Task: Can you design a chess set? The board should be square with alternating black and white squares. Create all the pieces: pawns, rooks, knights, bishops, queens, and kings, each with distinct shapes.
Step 4643:
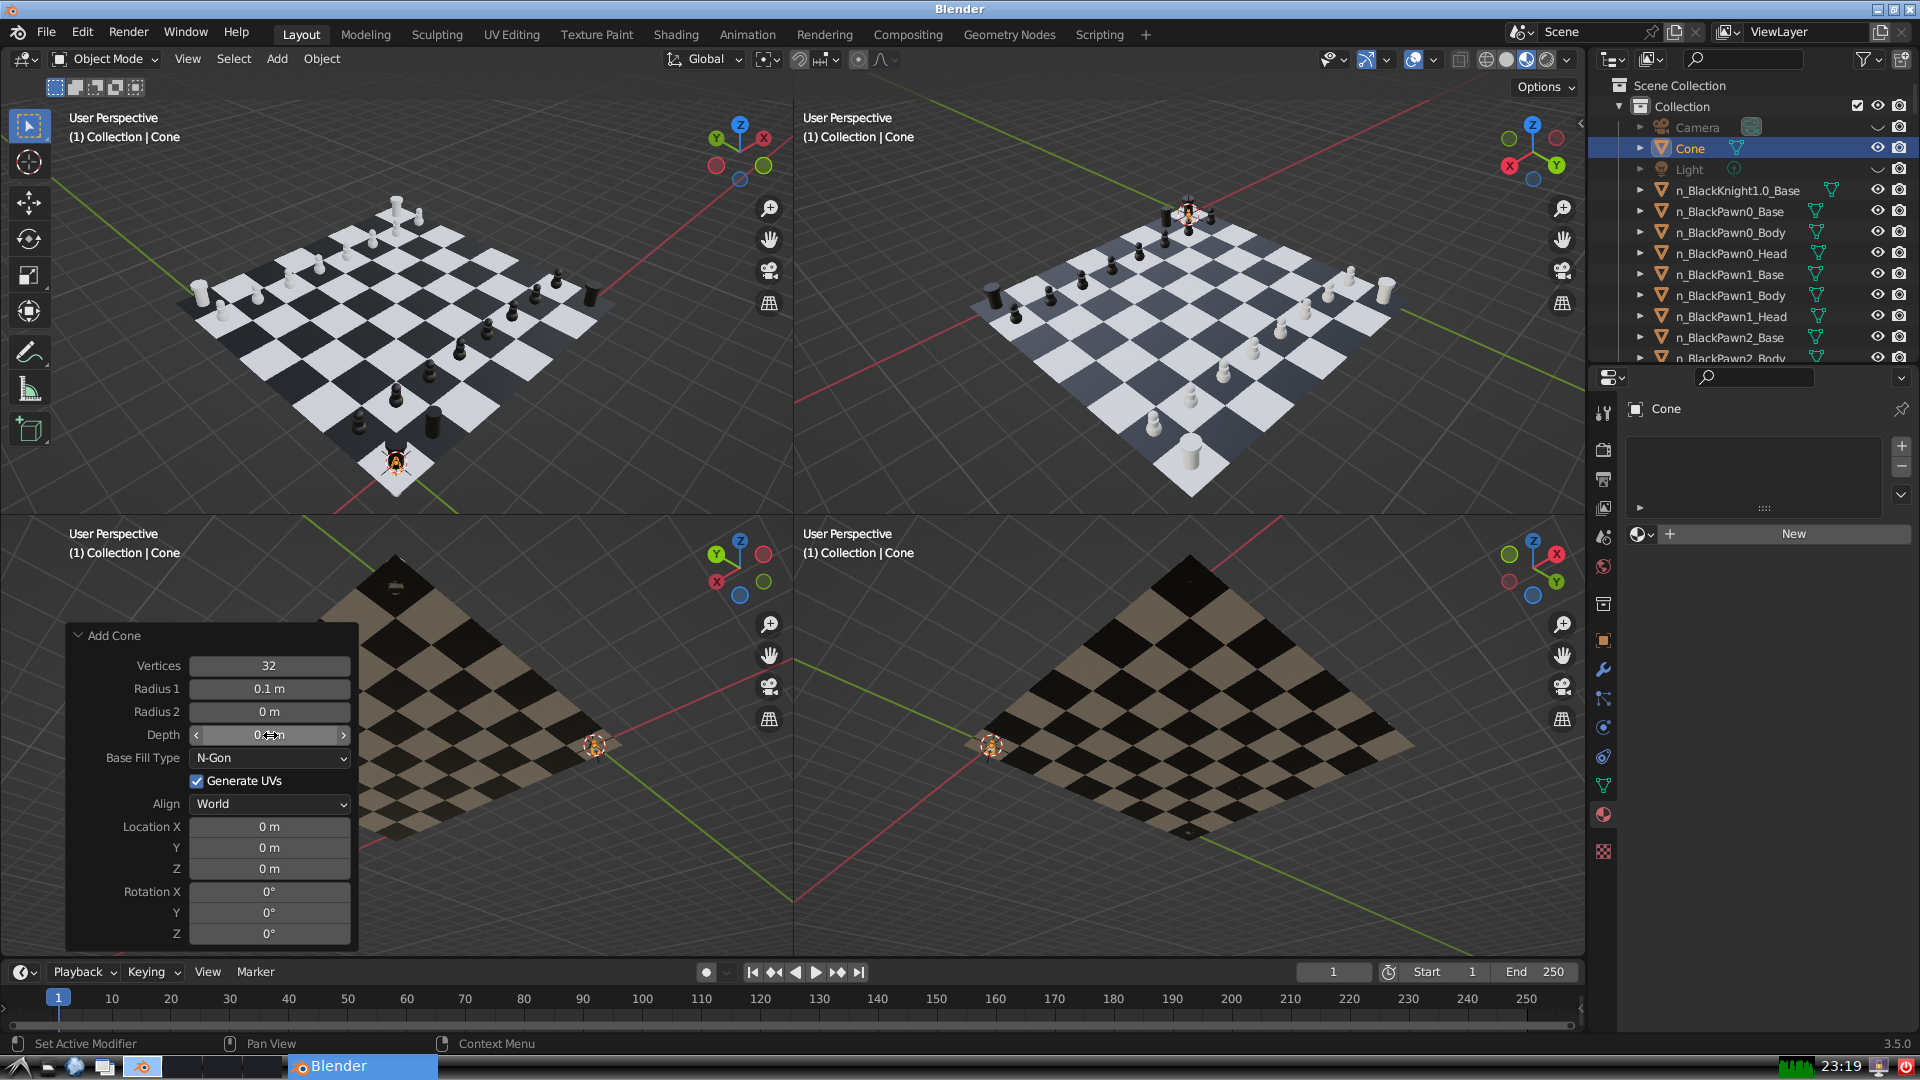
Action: {"mouse_move": [270, 827]}